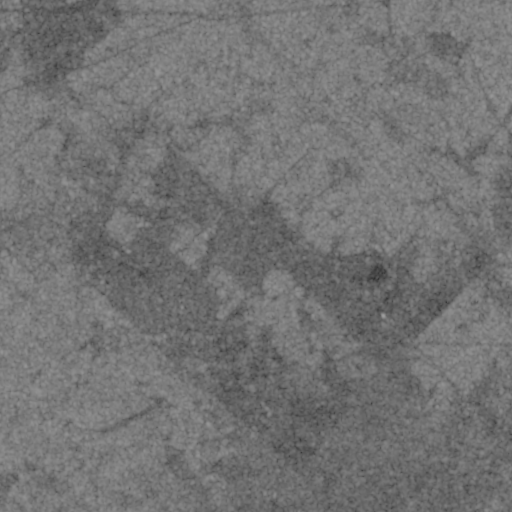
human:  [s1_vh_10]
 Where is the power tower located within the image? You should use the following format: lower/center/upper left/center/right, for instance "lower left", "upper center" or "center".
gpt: The power tower is located in the lower of the image.
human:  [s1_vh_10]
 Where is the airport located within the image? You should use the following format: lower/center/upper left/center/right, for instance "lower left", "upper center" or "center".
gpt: There is no airport in the image.

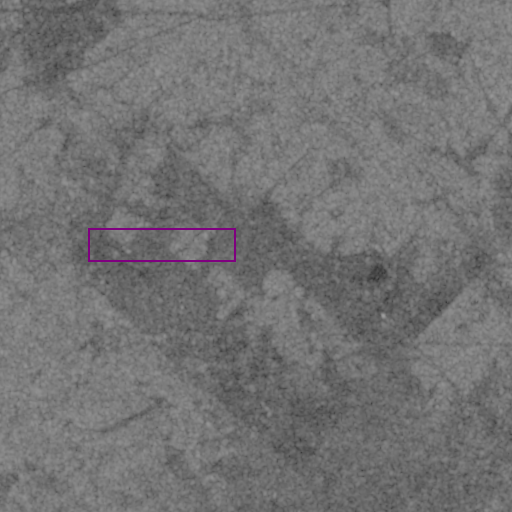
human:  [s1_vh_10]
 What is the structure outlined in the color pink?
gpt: There is no pink outline.
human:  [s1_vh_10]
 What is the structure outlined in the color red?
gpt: There is no structure outlined in red.